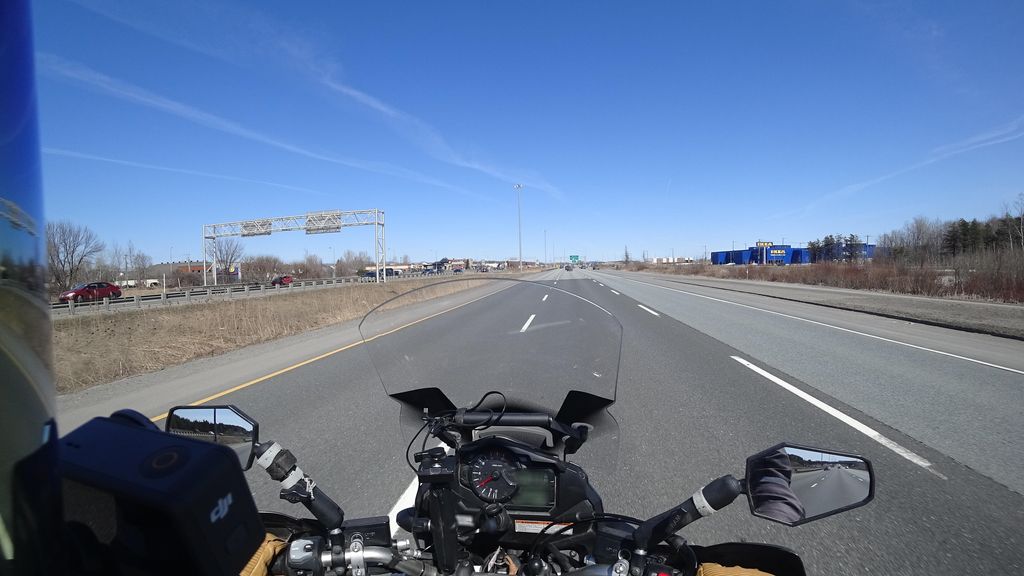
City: quebec_city